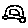
Label: car